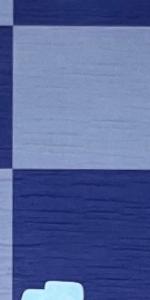
Label: Empty